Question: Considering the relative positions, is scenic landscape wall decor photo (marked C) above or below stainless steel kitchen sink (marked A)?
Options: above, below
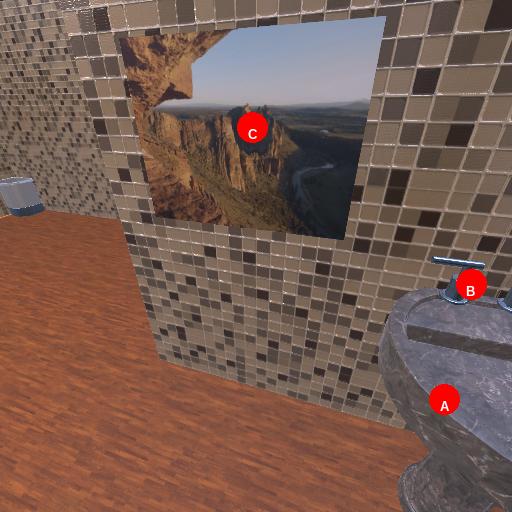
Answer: above